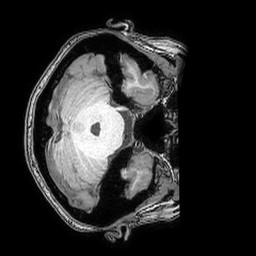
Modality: T1w
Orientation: axial
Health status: ill
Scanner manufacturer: philips
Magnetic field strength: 3 T
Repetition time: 0.007 s
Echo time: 0.0035 s